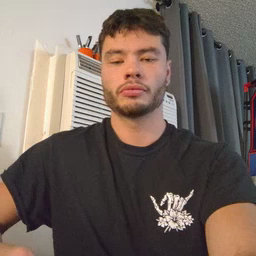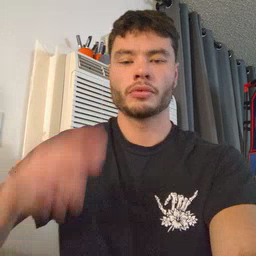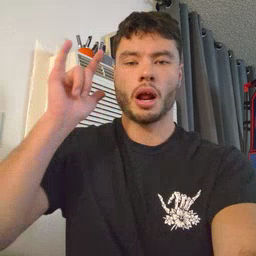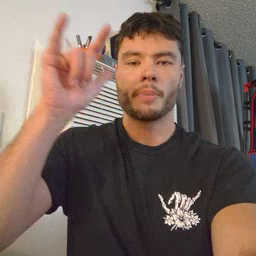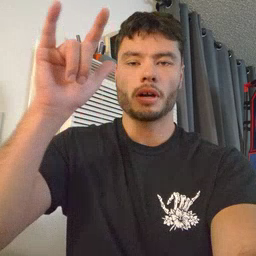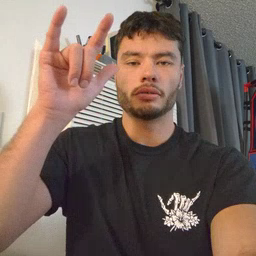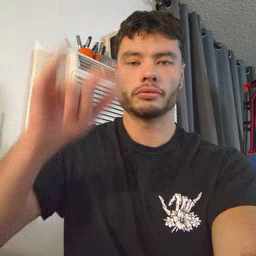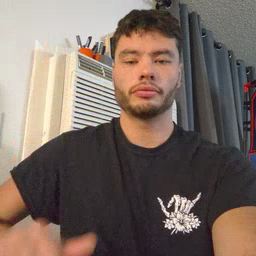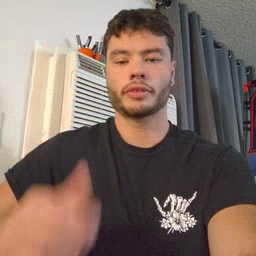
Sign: airplane